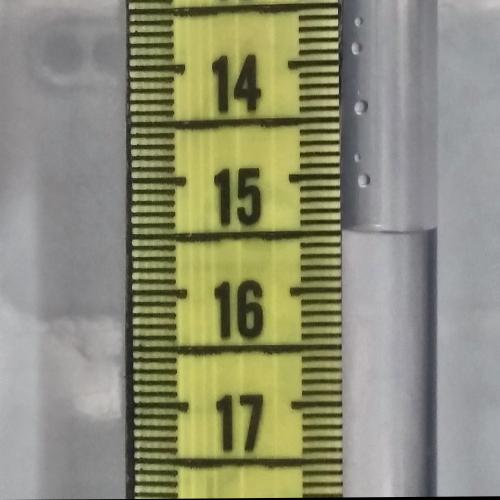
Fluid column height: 15.5 cm